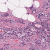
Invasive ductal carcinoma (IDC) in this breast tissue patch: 0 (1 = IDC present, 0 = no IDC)